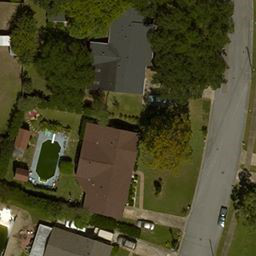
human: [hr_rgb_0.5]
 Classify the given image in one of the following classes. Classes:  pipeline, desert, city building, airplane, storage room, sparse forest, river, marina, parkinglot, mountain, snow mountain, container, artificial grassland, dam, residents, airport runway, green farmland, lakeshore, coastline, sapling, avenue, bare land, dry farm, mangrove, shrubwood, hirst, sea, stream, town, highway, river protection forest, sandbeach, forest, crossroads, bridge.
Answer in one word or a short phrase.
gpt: residents